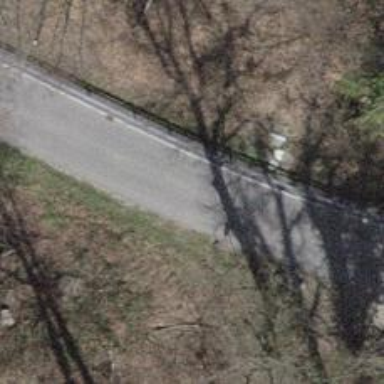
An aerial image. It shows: Unclassified road with asphalt surface.